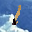
Label: 1